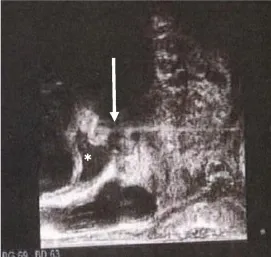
(c) Transcranial needle puncture of the ureterocele under transrectal ultrasound guidance. The asterisk indicates the ureterocele and the arrow the needle.
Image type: radiology (ultrasound)